Interaction volume radius: 10 \u00c5
Interaction volume height: 15 \u00c5
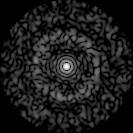
Disorder parameter: 0.8513